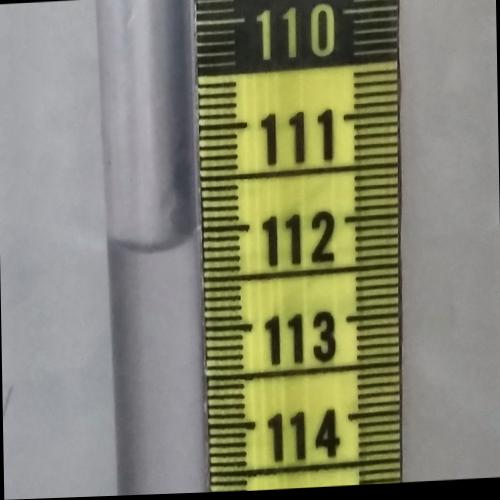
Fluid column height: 112.1 cm